Interaction volume radius: 10 \u00c5
Interaction volume height: 10 \u00c5
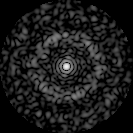
Disorder parameter: 0.8371